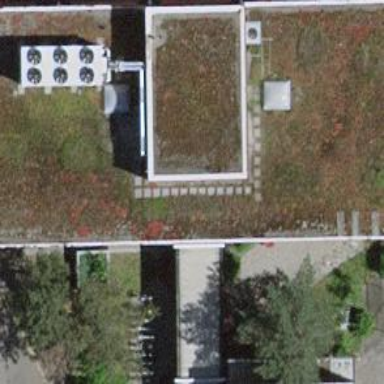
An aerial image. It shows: Office building.